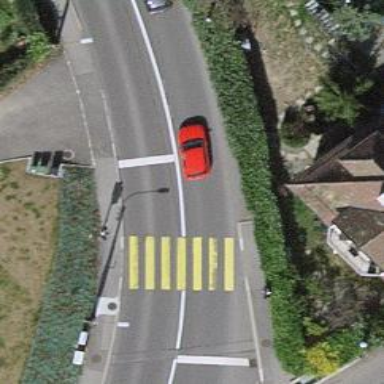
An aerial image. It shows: Road with traffic signals.